Question: I'm setting a margin for a div element, however the body element also gets that margin.
Consider this code:
'''
<!-- HTML -->
<body>
<div>
</div>
</body>
<!-- CSS -->
<style>
html,body {
height:100%;
margin:0;
padding:0;
outline:1px solid blue;
}
div {
margin:20px;
outline:1px solid red;
}
</style>
'''
This is the result and the problem:

So far I've solved the problem by adding a 'border:1px solid transparent;' property to the body element. This ruins the 100% height because scrollbars appear due to the '1px' border. Why does this happen?
(thanks for the help): Add a 'padding-top:1px' and a 'margin-top:-1px', this way the 100% height doesn't gets ruined with the scrollbars and your are avoiding margin collapsing.
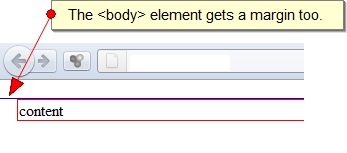
Answer: This sounds similar to a problem I had: <URL>